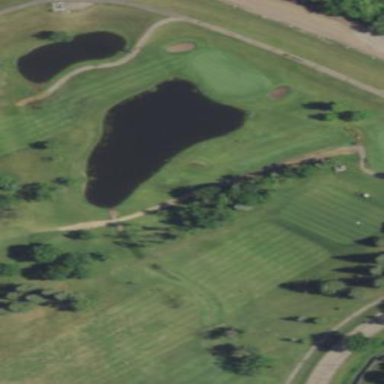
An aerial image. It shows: Water hazard in golf course. The hazard is natural water feature.